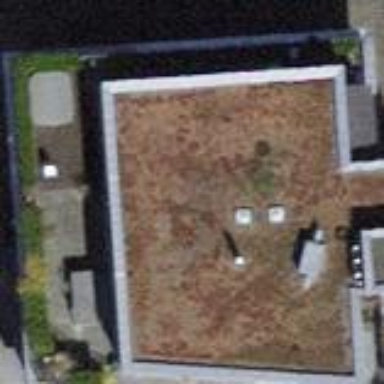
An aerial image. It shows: Flat-roofed building.